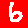
Digit: 6